高三 · 代数
已知 $f^{\prime}(x)$ 是函数 $y=f(x)$ 的导函数, 定义 $f^{\prime \prime}(x)$ 为 $f^{\prime}(x)$ 的导函数, 若方程 $f^{\prime \prime}(x)=0$ 有实数解

$f(x)=a x^{3}+b x^{2}+c x+d(a \neq 0)$ 都有拐点, 且都有对称中心, 其拐点就是对称中心, 设 $g(x)=x^{3}-a x^{2}+b x-5$, 若点 $(1-3)$ 是函数 $y=g(x)$ 的“拐点” 也是函数 $g(x)$ 图像上的点, 则 $\int_{a}^{b}\left(\sqrt{1-(x-3)^{2}}+e^{x-3}\right) d x=$ \$ \qquad \$ .
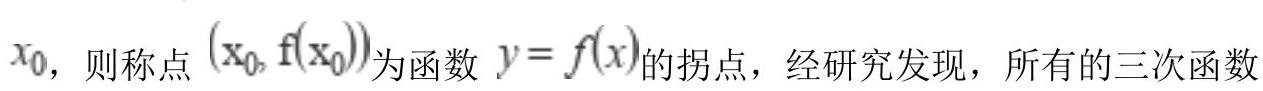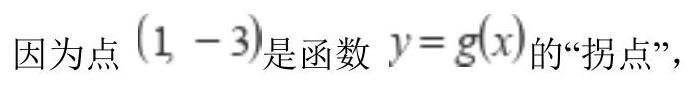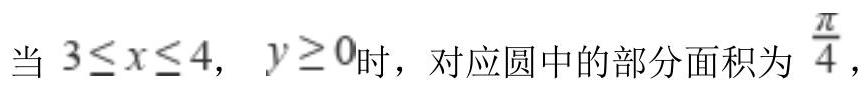
答案: 

$$
\frac{\pi}{4}+e-1
$$
解析: 答案:

$$
\frac{\pi}{4}+e-1
$$

【解析】 $\because g(x)=x^{3}-a x^{2}+b x-5$,

$\therefore g(x)=3 x^{2}-2 a x+b, \quad g^{\prime}(x)=6 x-2 a$,

由 $g^{\prime}(x)=6 x-2 a=0$, 可得 $x=\frac{a}{3}=1$, 解得 $a=3$,

所以 $g(1)=1-3+b-5=-3$, 解得 $b=4$,

所以 $\int_{a}^{b}\left(\sqrt{1-(x-3)^{2}}+e^{x-3}\right) d x=\int_{3}^{4}\left(\sqrt{1-(x-3)^{2}}+e^{x-3}\right) d x=\int_{3}^{4} \sqrt{1-(x-3)^{2}} d x+\int_{3}^{4} e^{x-3} d x$,

由 $y=\sqrt{1-(x-3)^{2}}$ 可得, $(x-3)^{2}+y^{2}=1$,

由定积分的意义可知, $\int_{3}^{4} \sqrt{1-(x-3)^{2}} d x=\frac{\pi}{4}$,

$\int_{3}^{4} e^{x-3} d x=\frac{1}{e^{3}} \int_{3}^{4} e^{x} d x=\left.\frac{e^{x}}{e^{3}}\right|_{3} ^{4}=e-1$,

$\therefore \int_{3}^{4}\left(\sqrt{1-(x-3)^{2}}+e^{x-3}\right) d x=\frac{\pi}{4}+e-1$,

故答案为: $\frac{\pi}{4}+e-1$

【分析】根据新定义拐点可求出 $a, b$, 利用定积分的几何意义及定积分的运算分别求出

$\int_{3}^{4} \sqrt{1-(x-3)^{2}} d x$ 和 $\int_{3}^{4} e^{x-3} d x$ 即可.

17.答案: 【解析】 $\because y=x^{2} \sin x$ 为奇函数,

$\therefore \int_{-2}^{2}\left(x^{2} \sin x\right) d x=0$

$\therefore \int_{-2}^{2}\left(x^{2} \sin x+e^{x}\right) d x=\int_{-2}^{2} e^{x} d x=\left.e^{x}\right|_{-2} ^{2}=e^{2}-\frac{1}{e^{2}}$

【分析】根据奇偶性的定义判断函数的奇偶性，结合定积分的几何意义及微积分基本定理，即可求出定积分的值.